Question:
I am now working on a UITextfield. I hope to know how to add four discontinuous bottom border to a UITextfield, and how to make the space between input digits larger to make them fit exactly on the four lines respectively. Moreover, if possible, how to make the line become black (while other lines remain grey) when users are inputing digit on that line? Thank you so much!
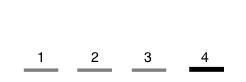
Answer: Use following subclass of UITextField and create textfield for each digit either in storyboard or programatically.
Note that each textfield has to set a tag, such as
1st Digit: 'textField1.tag=1'
2nd Digit: 'textField1.tag=2'
3rd Digit: 'textField1.tag=3'
4th Digit: 'textField1.tag=4'
'''
class CustomTextField: UITextField {
private let normalStateColor = UIColor.lightGray.cgColor
private let focusStateColor = UIColor.black.cgColor
private let border = CALayer()
private let borderHeight: CGFloat = 4.0
// MARK:- Init
required init?(coder aDecoder: NSCoder) {
super.init(coder:aDecoder)
setup()
}
override init(frame:CGRect) {
super.init(frame:frame)
setup()
}
override func awakeFromNib() {
super.awakeFromNib()
setup()
}
// MARK:- Overrides
override func layoutSubviews() {
super.layoutSubviews()
let size = self.frame.size
self.border.frame = CGRect(x: 0, y: size.height - borderHeight, width: size.width, height: borderHeight)
}
override func willMove(toSuperview newSuperview: UIView!) {
guard newSuperview != nil else {
NotificationCenter.default.removeObserver(self)
return
}
NotificationCenter.default.addObserver(self, selector: #selector(beginEdit),
name: UITextField.textDidBeginEditingNotification, object: self)
NotificationCenter.default.addObserver(self, selector: #selector(endEdit),
name: UITextField.textDidEndEditingNotification, object: self)
}
@objc func beginEdit() {
border.backgroundColor = self.focusStateColor
}
@objc func endEdit() {
border.backgroundColor = self.normalStateColor
}
private func setup() {
border.backgroundColor = self.normalStateColor
textAlignment = .center
borderStyle = .none
layer.addSublayer(border)
delegate = self
}
}
extension CustomTextField: UITextFieldDelegate {
func textField(_ textField: UITextField, shouldChangeCharactersIn range: NSRange, replacementString string: String) -> Bool {
if textField.text!.count < 1 && string.count > 0 {
textField.text = string
textField.superview?.viewWithTag(textField.tag + 1)?.becomeFirstResponder()
return false
} else if textField.text!.count >= 1 && string.count == 0 {
textField.text = ""
textField.superview?.viewWithTag(textField.tag - 1)?.becomeFirstResponder()
return false
}
return true
}
}
'''
That yields
<URL>